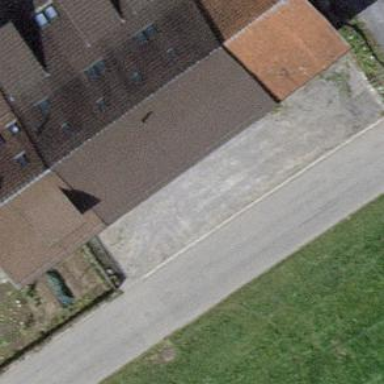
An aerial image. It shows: Farm shop.